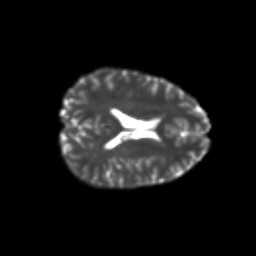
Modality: T2w
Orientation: axial
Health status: healthy
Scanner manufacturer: philips
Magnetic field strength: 3 T
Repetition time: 6.964 s
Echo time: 0.092 s